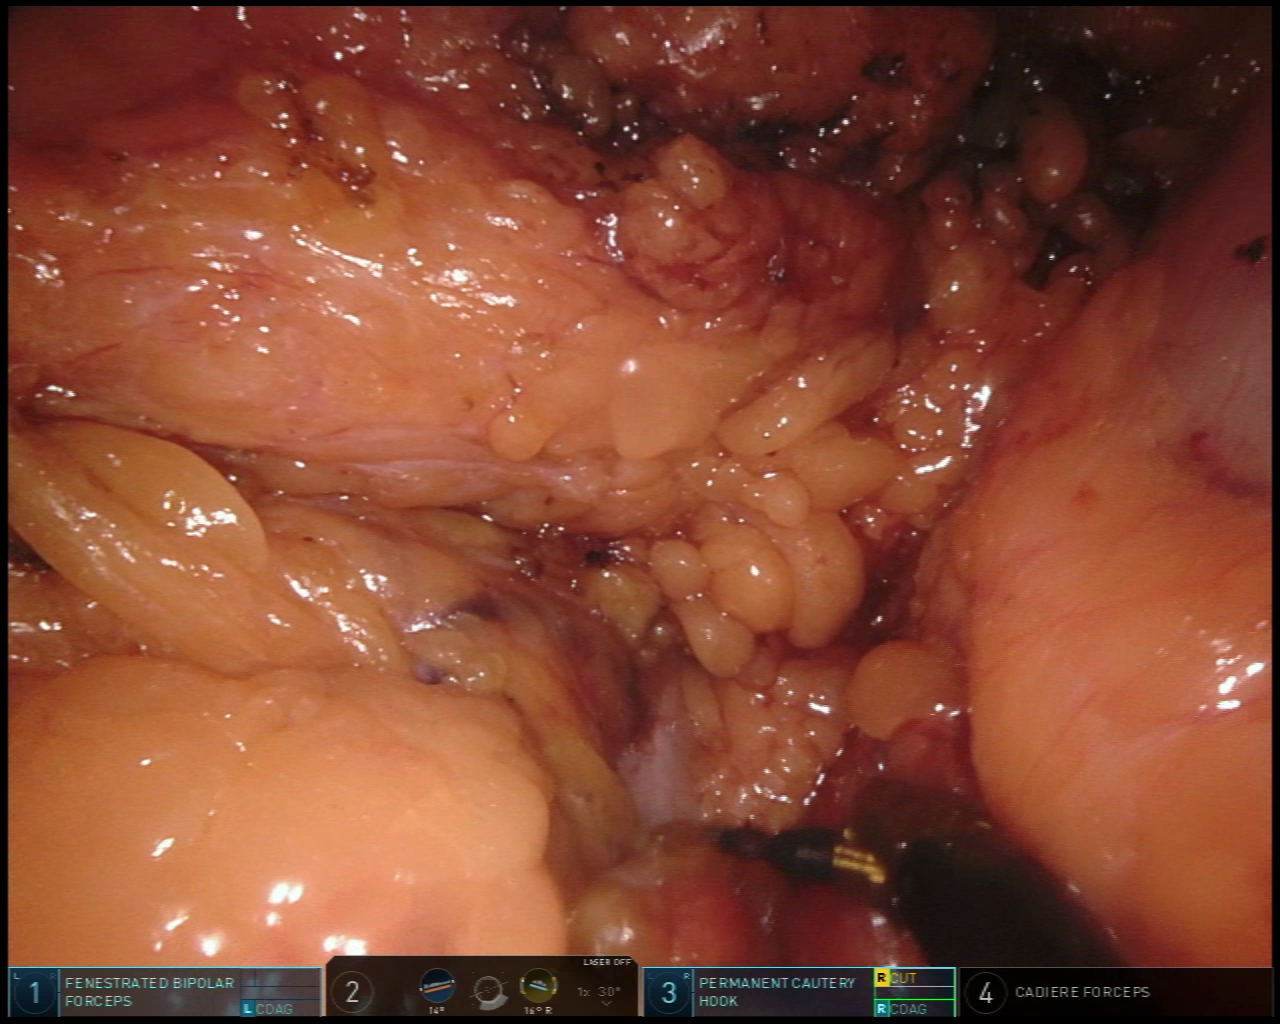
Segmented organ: stomach
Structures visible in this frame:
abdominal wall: no
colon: yes
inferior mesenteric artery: no
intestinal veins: no
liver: no
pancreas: no
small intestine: no
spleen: no
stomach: yes
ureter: no
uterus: no
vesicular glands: no